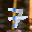
Label: 7